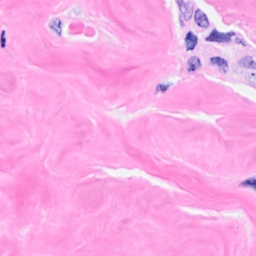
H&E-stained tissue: Breast